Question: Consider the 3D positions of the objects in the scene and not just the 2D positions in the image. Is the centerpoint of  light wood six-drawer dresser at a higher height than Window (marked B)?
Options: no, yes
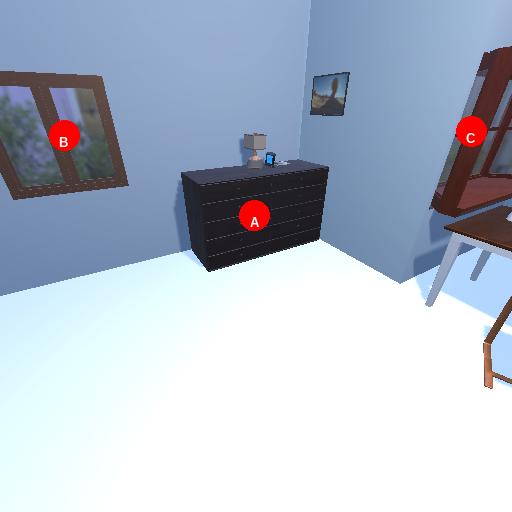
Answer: no